Aerial crown-view tile of a tropical tree (Barro Colorado Island, Panama), acquired 20241014:
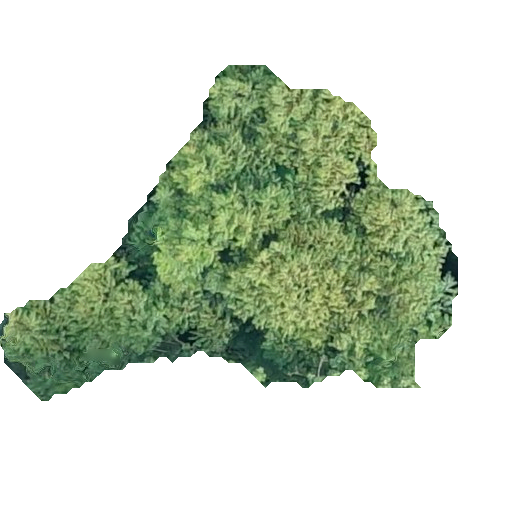
Species: Guazuma ulmifolia
GBIF accepted scientific name: Guazuma ulmifolia
Crown area: 136.258 m²